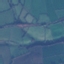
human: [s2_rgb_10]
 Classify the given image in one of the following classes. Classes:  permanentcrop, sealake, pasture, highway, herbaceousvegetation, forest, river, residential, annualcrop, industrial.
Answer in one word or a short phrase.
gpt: Pasture